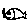
Label: fish